Aerial crown-view tile of a tropical tree (Barro Colorado Island, Panama), acquired 20240918:
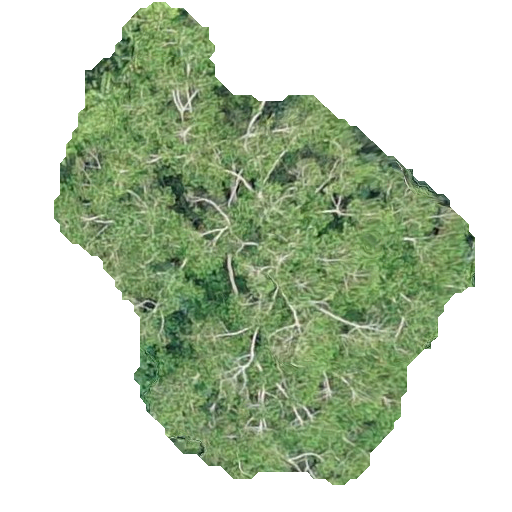
Species: Trema micranthum
GBIF accepted scientific name: Trema micranthum
Crown area: 191.032 m²